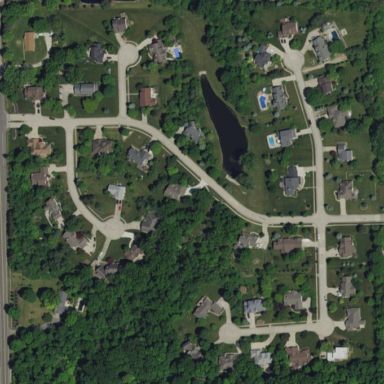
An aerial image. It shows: Residential area within neighborhood.